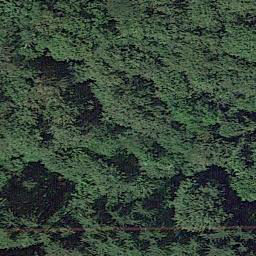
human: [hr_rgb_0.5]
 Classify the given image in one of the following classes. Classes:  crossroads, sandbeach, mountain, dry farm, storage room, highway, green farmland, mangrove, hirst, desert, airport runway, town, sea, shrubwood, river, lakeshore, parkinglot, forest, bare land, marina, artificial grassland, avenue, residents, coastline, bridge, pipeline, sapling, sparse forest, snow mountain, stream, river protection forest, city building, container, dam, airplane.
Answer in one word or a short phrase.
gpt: forest